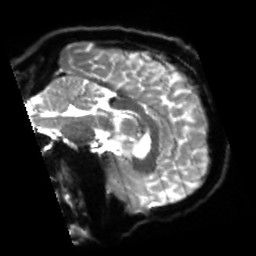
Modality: sbref
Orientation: sagittal
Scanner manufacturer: siemens
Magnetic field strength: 3 T
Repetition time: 4 s
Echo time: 0.0594 s